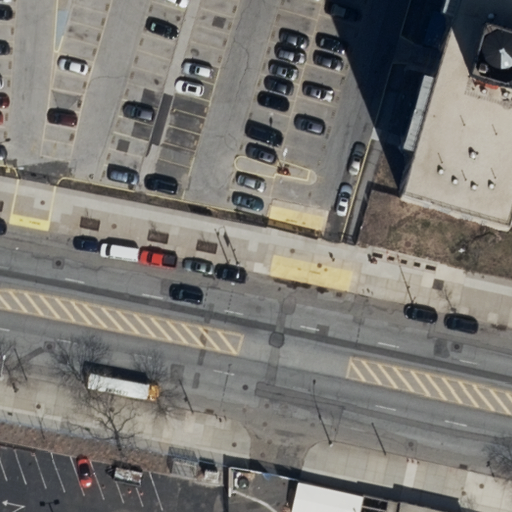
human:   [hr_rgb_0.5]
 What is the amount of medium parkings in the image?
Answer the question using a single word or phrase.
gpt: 0

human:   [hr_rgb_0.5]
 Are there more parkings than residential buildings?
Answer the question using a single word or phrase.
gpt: no

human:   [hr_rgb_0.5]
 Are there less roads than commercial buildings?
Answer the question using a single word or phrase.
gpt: no

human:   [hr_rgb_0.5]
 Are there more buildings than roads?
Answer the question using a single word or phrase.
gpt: no

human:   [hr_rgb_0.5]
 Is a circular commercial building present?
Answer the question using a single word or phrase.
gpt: no

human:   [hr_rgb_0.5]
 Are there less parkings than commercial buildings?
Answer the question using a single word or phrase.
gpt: no

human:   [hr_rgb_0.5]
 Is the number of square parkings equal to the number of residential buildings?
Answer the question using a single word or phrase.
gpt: no

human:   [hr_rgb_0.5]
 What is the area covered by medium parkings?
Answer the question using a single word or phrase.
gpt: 0m2

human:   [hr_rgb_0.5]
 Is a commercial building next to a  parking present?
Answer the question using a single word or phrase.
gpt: no

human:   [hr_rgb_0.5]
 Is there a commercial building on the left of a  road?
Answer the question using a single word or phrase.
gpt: no

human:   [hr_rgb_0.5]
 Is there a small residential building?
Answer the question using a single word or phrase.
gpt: yes

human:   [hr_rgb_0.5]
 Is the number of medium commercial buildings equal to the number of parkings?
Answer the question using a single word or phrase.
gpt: no

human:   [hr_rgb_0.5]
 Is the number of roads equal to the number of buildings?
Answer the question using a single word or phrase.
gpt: no

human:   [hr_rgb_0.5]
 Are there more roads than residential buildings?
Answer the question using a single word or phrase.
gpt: yes

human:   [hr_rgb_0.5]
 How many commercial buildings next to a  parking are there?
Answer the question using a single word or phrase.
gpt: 0

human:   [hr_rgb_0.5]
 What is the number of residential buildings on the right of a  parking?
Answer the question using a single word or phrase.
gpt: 3

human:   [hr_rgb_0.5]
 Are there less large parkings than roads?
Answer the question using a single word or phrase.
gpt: yes

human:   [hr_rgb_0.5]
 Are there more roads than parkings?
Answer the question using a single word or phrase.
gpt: yes

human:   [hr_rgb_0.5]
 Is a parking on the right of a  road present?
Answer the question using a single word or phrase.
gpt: yes

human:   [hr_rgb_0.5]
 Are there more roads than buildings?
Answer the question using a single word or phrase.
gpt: yes

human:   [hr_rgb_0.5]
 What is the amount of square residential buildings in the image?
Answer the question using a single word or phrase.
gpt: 0

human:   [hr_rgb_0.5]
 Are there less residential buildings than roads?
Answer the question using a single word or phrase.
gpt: yes

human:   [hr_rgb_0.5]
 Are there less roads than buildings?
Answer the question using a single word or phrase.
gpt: no

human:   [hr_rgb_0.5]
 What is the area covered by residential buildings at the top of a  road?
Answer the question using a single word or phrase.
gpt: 243m2

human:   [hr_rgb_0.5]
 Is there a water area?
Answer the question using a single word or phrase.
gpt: no

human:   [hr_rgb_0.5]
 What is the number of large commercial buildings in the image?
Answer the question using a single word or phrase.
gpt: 0

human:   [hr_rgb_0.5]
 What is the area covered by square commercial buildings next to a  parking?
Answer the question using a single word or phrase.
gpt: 0m2

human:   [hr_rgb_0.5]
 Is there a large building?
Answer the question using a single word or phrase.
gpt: no

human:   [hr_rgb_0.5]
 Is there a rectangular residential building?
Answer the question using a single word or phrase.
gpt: yes

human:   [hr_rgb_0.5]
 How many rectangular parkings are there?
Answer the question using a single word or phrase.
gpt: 2

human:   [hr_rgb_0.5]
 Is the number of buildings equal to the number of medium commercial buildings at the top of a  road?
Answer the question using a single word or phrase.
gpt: no

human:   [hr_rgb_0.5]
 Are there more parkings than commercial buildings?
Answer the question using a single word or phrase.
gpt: yes

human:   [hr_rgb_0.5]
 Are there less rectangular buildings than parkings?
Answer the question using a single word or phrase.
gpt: no

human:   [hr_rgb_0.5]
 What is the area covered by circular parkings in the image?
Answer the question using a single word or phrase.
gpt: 0m2

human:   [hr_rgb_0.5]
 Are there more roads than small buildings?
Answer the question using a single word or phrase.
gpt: yes

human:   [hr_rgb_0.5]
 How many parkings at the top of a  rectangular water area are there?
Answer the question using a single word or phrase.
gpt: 0